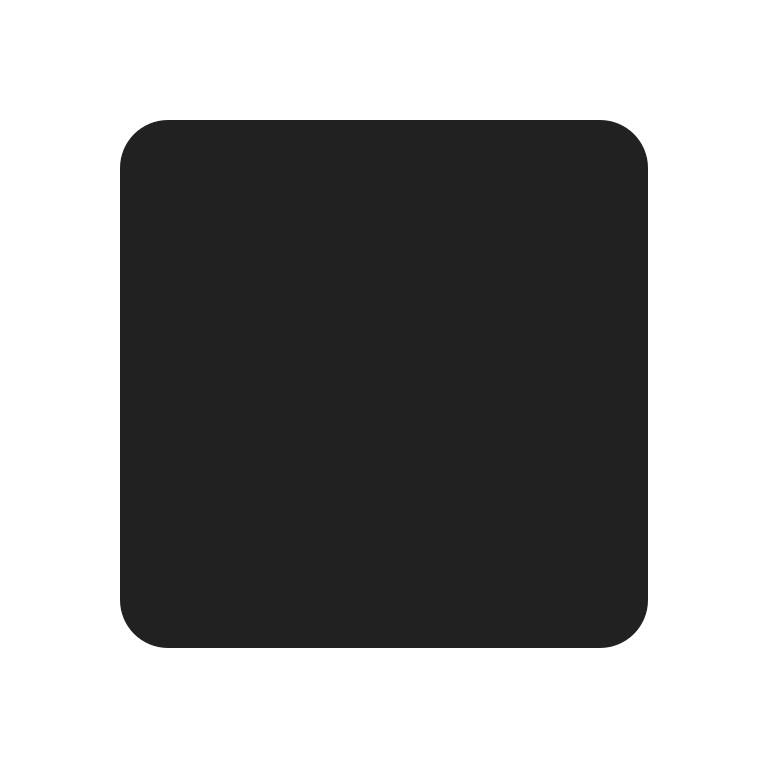
white square button high contrast